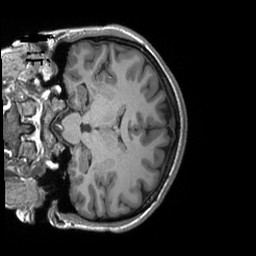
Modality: T1w
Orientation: coronal
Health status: ill
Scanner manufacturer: siemens
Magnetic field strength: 3 T
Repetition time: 2.3 s
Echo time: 0.00243 s